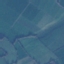
Land use / land cover: Pasture